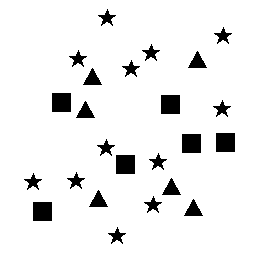
Squares: 6
Triangles: 6
Stars: 12
Total shapes: 24